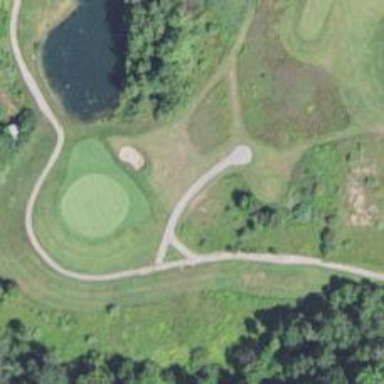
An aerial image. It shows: Service road used as golf cart path.